Interaction volume radius: 5 \u00c5
Interaction volume height: 10 \u00c5
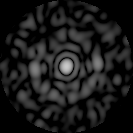
Disorder parameter: 0.7977